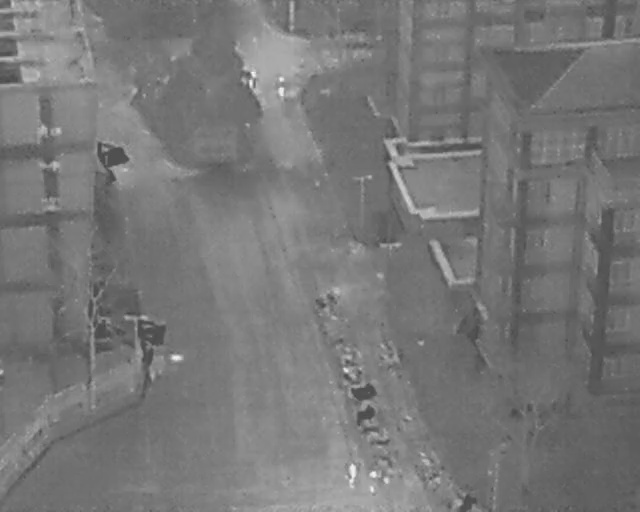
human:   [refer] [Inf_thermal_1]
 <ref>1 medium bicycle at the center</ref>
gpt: <box>[[49, 55, 52, 61, 146]]</box>

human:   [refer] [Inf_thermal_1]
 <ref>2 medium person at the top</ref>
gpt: <box>[[42, 15, 45, 17, 2], [37, 14, 41, 16, 2]]</box>